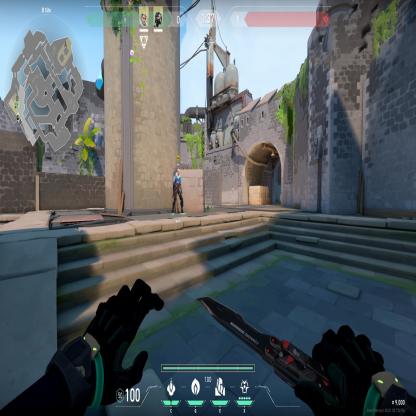
Label: teammate